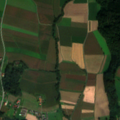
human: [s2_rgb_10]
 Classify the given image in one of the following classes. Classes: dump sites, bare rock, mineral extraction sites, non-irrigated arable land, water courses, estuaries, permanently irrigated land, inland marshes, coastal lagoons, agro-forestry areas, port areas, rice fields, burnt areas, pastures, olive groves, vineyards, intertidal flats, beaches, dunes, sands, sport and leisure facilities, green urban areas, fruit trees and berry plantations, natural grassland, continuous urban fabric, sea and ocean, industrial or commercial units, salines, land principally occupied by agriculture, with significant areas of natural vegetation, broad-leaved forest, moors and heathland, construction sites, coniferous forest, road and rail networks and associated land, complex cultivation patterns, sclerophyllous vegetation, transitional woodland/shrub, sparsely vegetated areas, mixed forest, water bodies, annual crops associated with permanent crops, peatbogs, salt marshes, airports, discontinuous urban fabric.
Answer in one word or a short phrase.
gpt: non-irrigated arable land, complex cultivation patterns, mixed forest